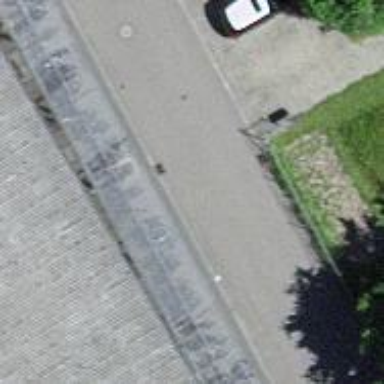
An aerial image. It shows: View of roof of building.